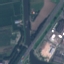
Land use / land cover class: Highway